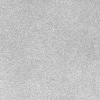
Atmospheric dust classification: dusty